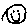
Label: smiley face